Interaction volume radius: 5 \u00c5
Interaction volume height: 15 \u00c5
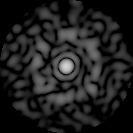
Disorder parameter: 0.7841